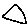
Label: triangle